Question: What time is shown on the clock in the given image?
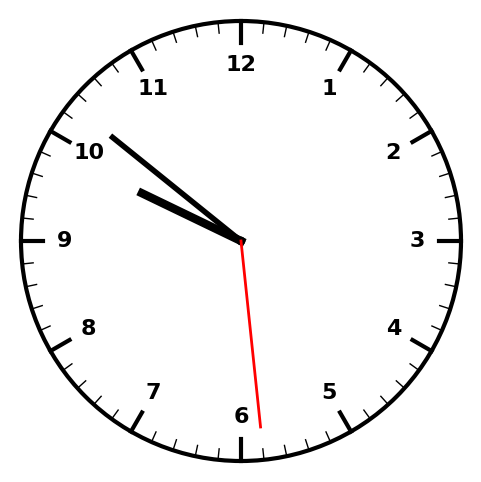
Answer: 09:51:29